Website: bh-photo
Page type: delivery-shipping
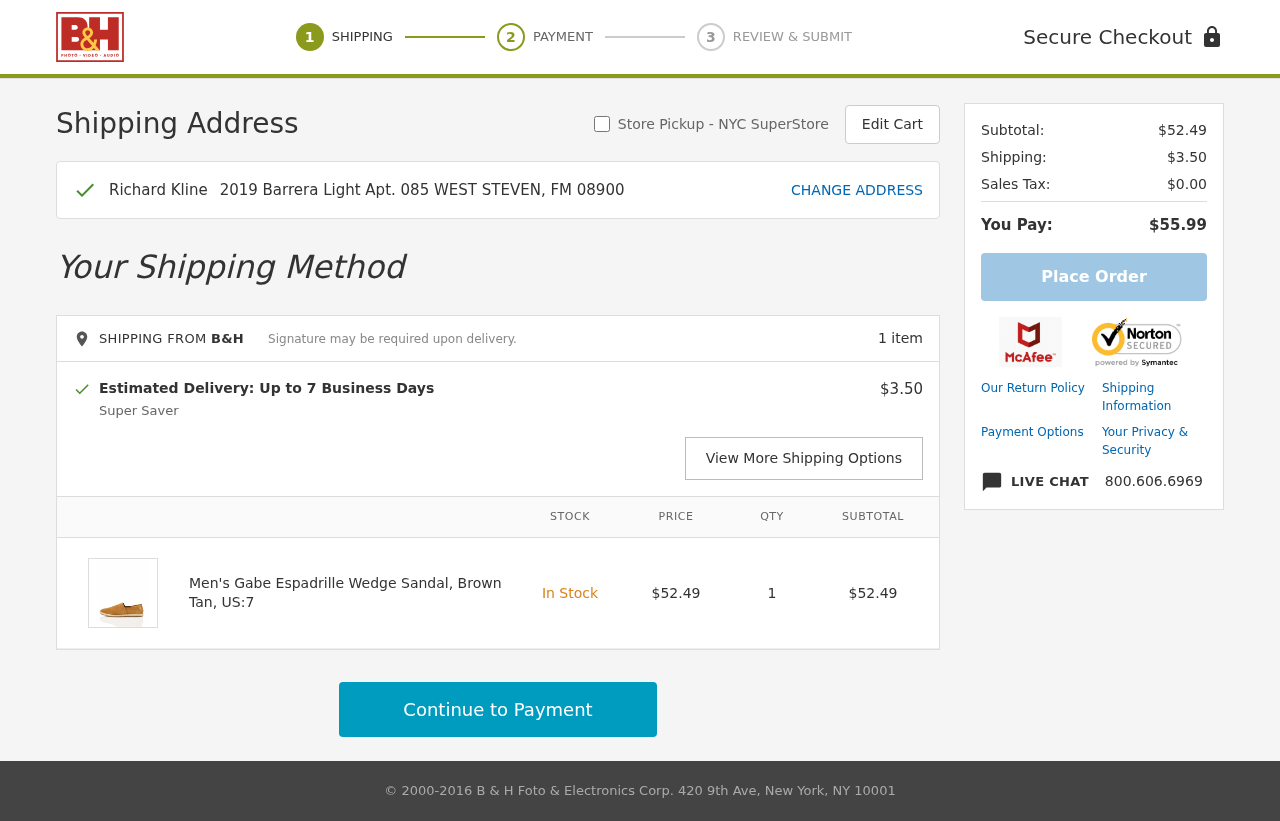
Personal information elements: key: PII_FULLNAME
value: Richard Kline
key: PII_STREET
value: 2019 Barrera Light Apt. 085
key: PII_CITY_STATE_ZIP
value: WEST STEVEN, FM 08900
Product elements: key: PRODUCT1_NAME
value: Men's Gabe Espadrille Wedge Sandal, Brown Tan, US:7
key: PRODUCT1_PRICE
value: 52.49
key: PRODUCT1_QUANTITY
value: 1
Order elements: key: ORDER_NUM_ITEMS
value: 1 item
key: ORDER_DELIVERY_DATE
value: Estimated Delivery: Up to 7 Business Days
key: ORDER_SHIPPING_COST
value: $3.50
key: ORDER_SUBTOTAL
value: $52.49
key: ORDER_SUBTOTAL2
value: $52.49
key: ORDER_SHIPPING_COST2
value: $3.50
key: ORDER_TAX
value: $0.00
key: ORDER_TOTAL
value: $55.99